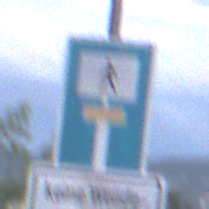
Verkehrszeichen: SackgasseFussgaengerDurchlaessig
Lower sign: HinweisGeaenderteVorfahrtVerkehrsfuehrungVerkehrsregelung3
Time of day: SunriseSunset
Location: Outdoor (Urban)
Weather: PartlyCloudy
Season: NotSpecified
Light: Natural